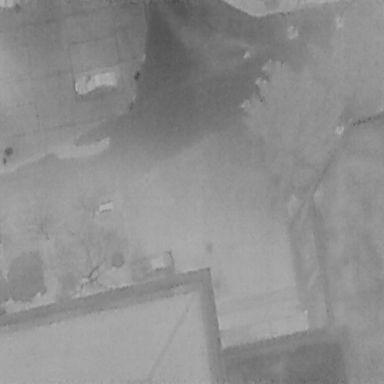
There are three Cars in the infrared image.